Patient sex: M
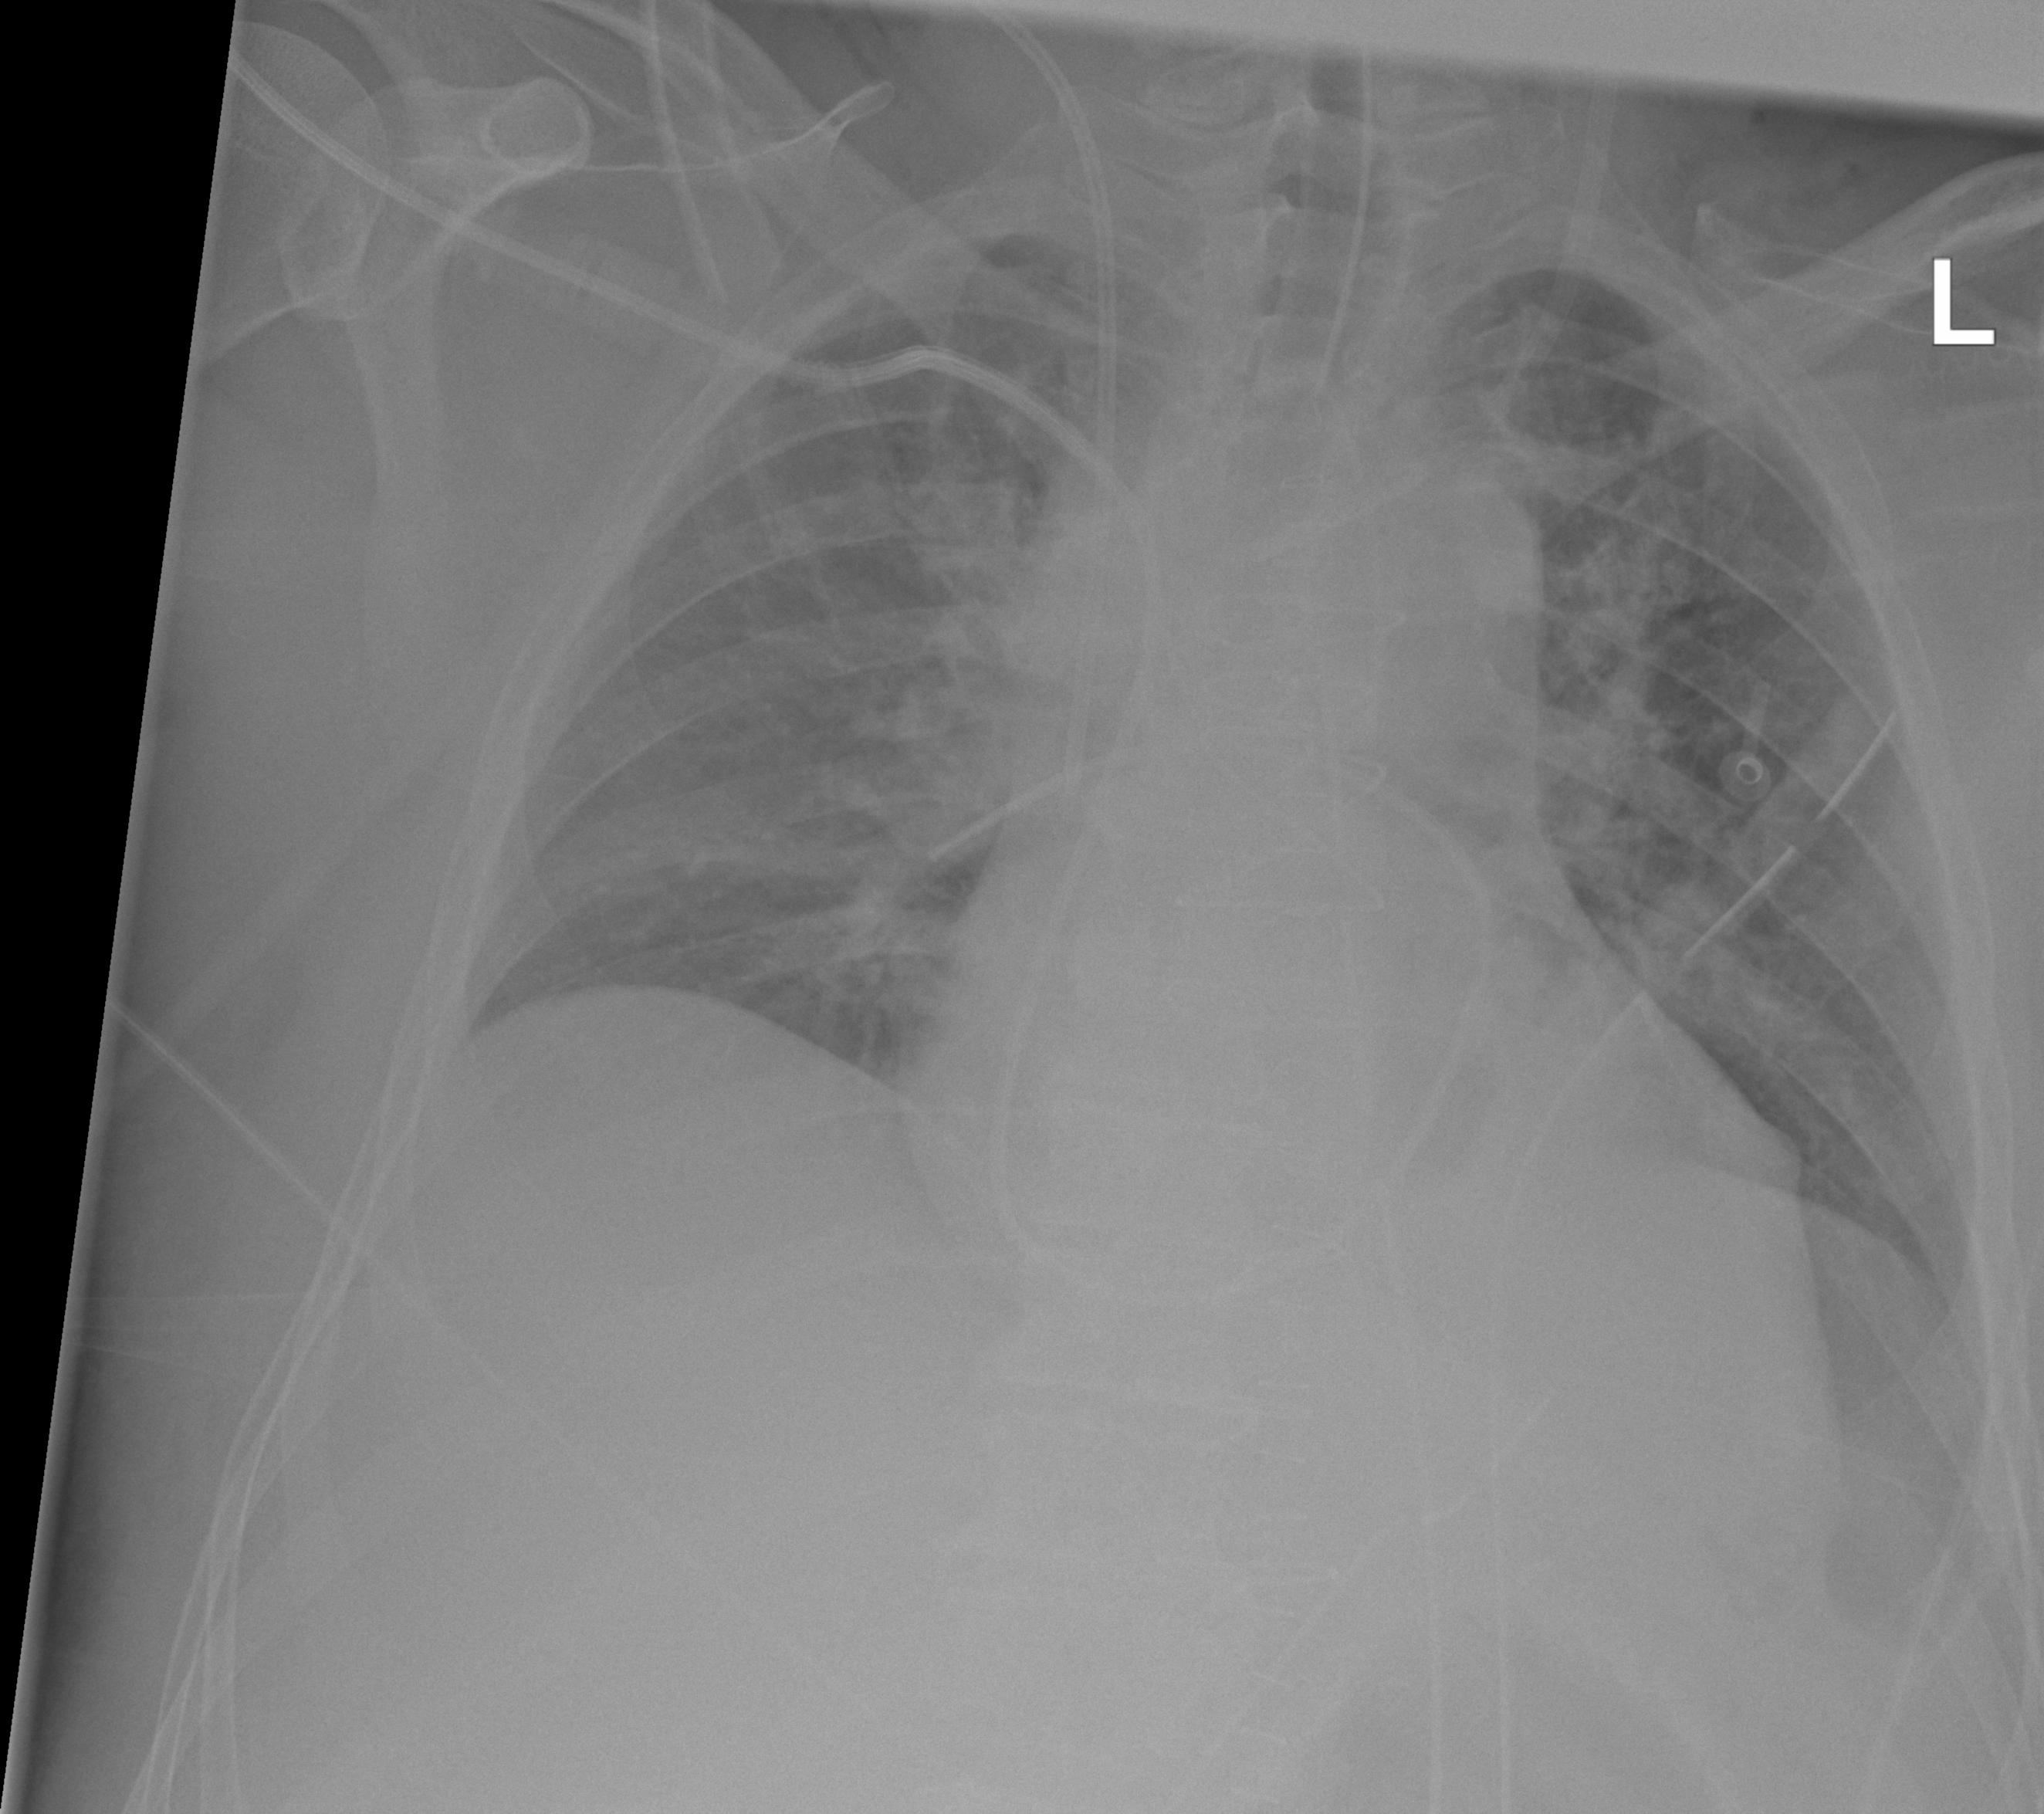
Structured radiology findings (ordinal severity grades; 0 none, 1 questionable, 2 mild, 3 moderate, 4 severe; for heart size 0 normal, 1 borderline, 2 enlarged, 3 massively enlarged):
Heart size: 2
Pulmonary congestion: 2
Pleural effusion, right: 0
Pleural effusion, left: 2
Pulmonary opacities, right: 1
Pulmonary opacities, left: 0
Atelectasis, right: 2
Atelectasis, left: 2